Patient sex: F
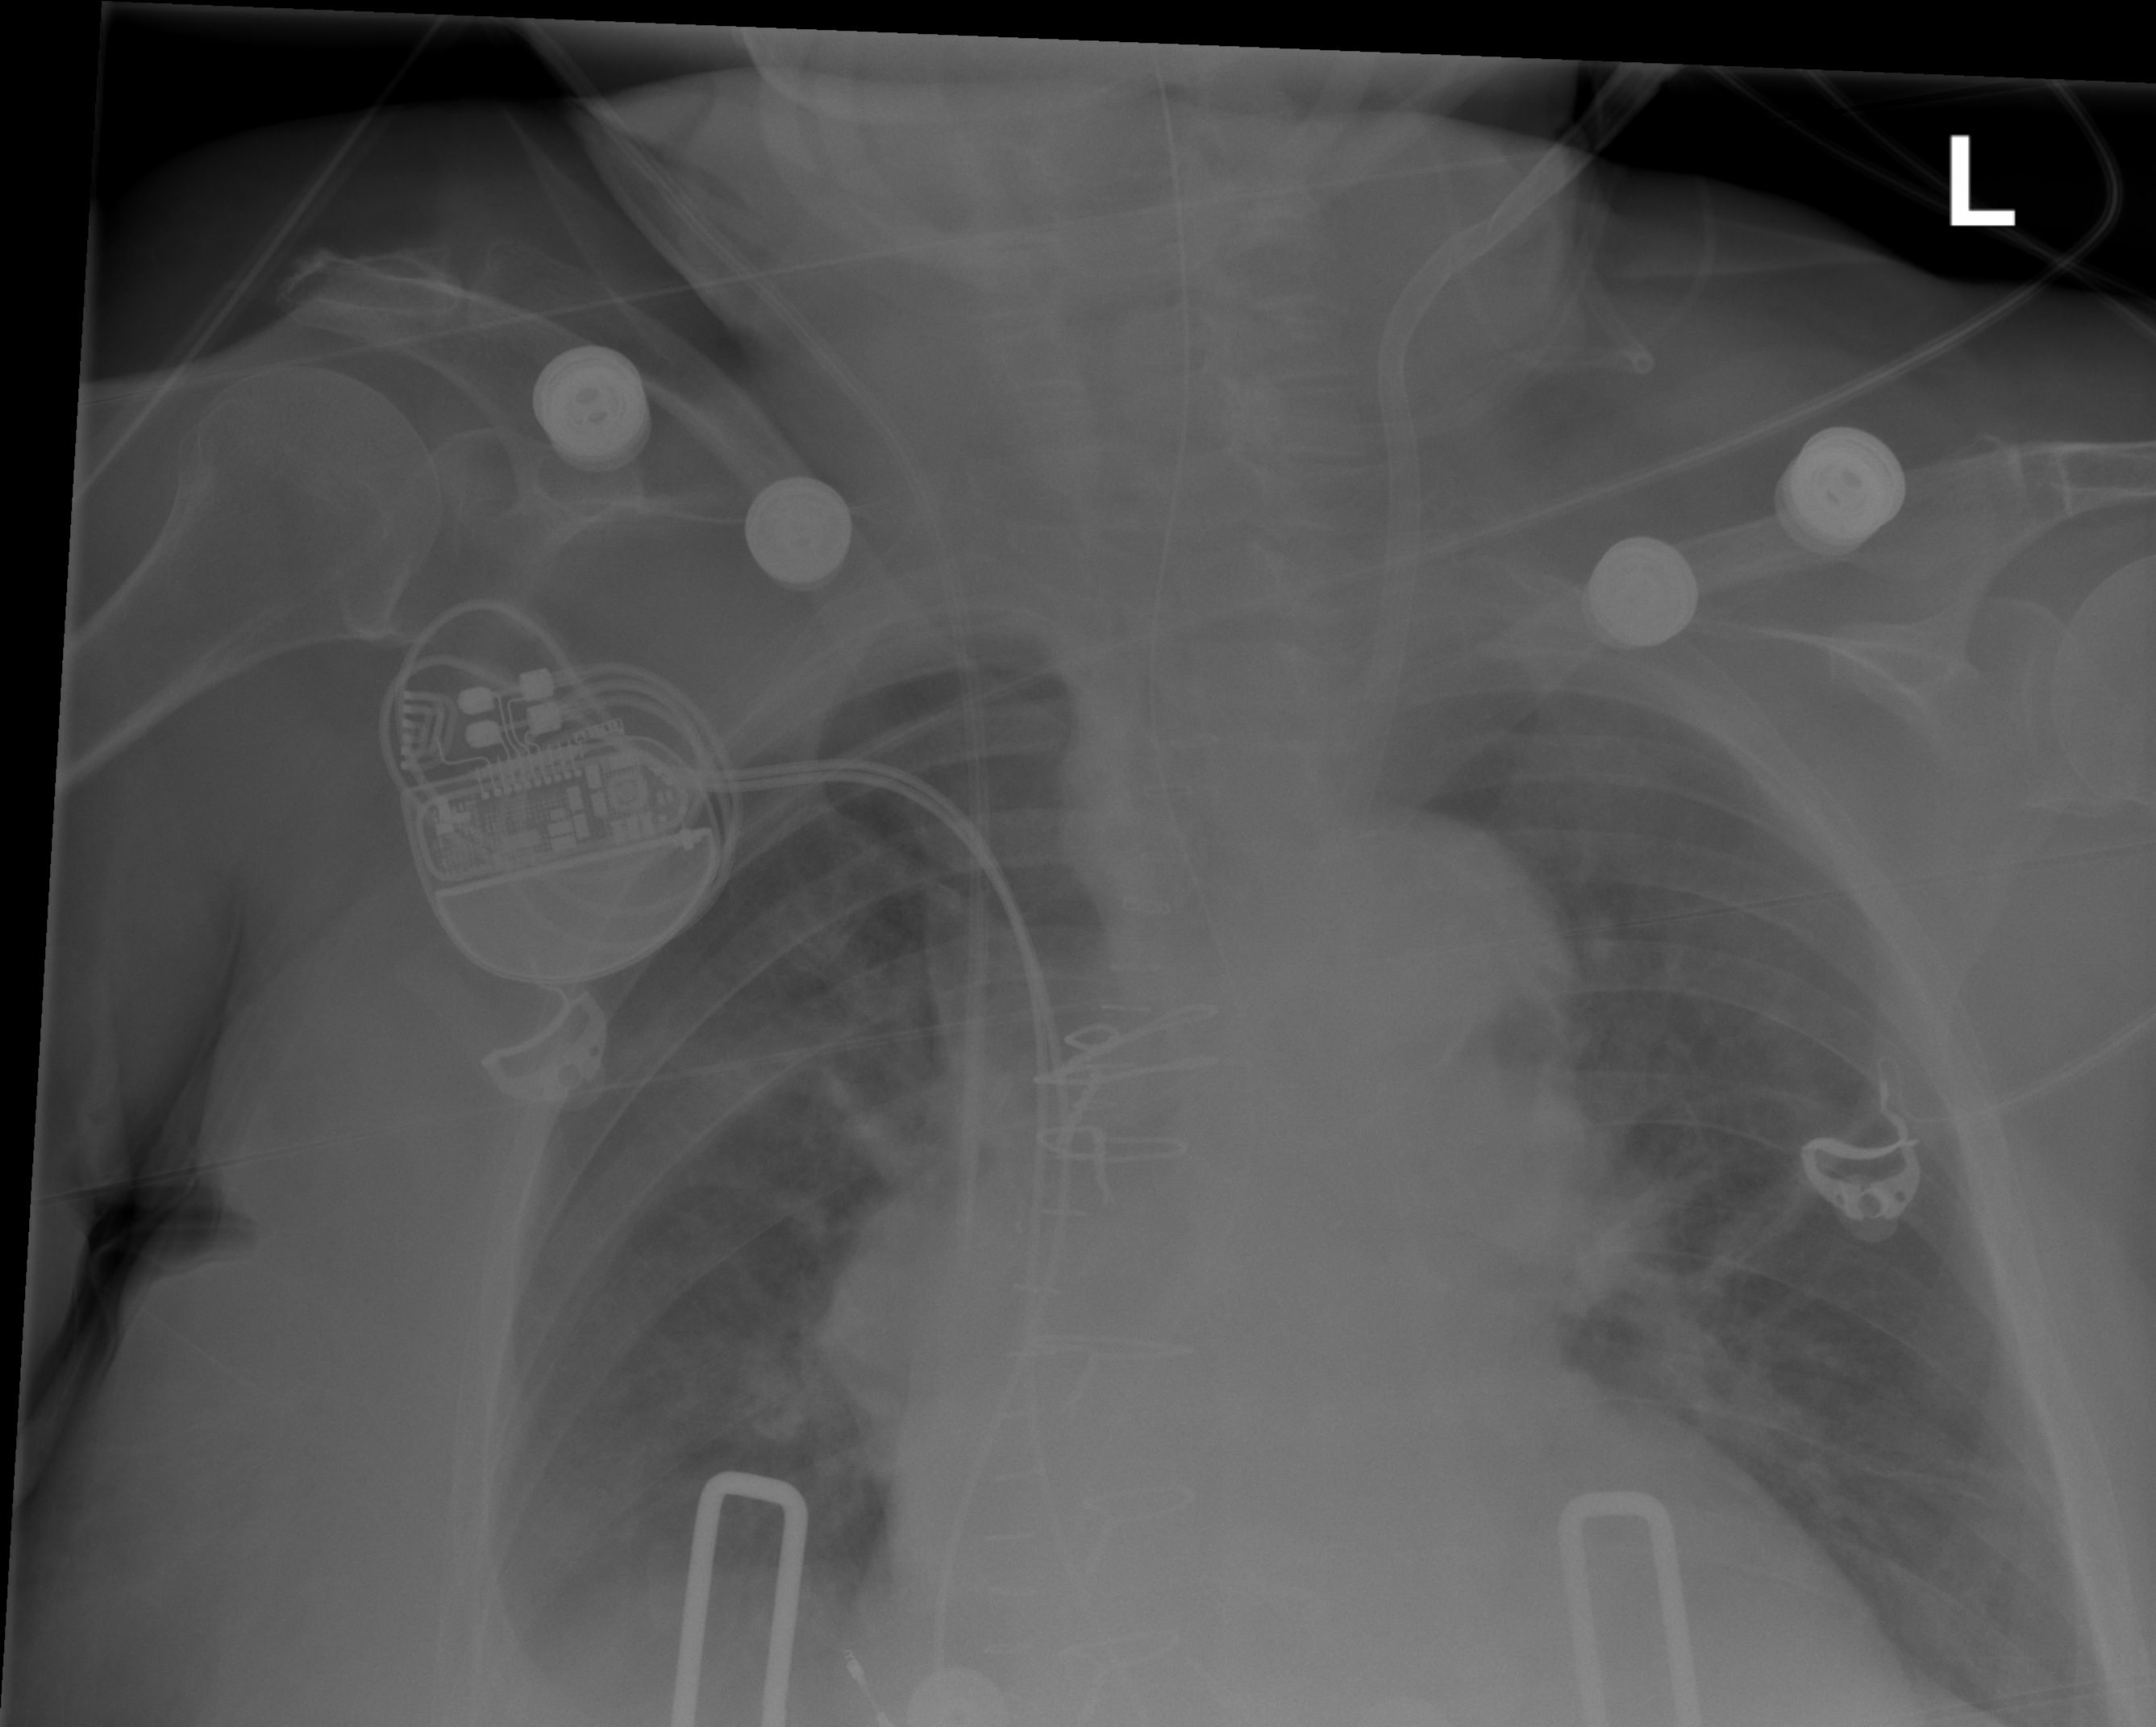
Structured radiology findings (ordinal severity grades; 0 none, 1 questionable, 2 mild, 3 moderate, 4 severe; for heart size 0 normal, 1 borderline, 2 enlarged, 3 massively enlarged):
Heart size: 2
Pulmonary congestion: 0
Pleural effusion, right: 2
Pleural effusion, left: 0
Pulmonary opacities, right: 0
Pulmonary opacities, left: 0
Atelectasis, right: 2
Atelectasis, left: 2